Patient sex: M
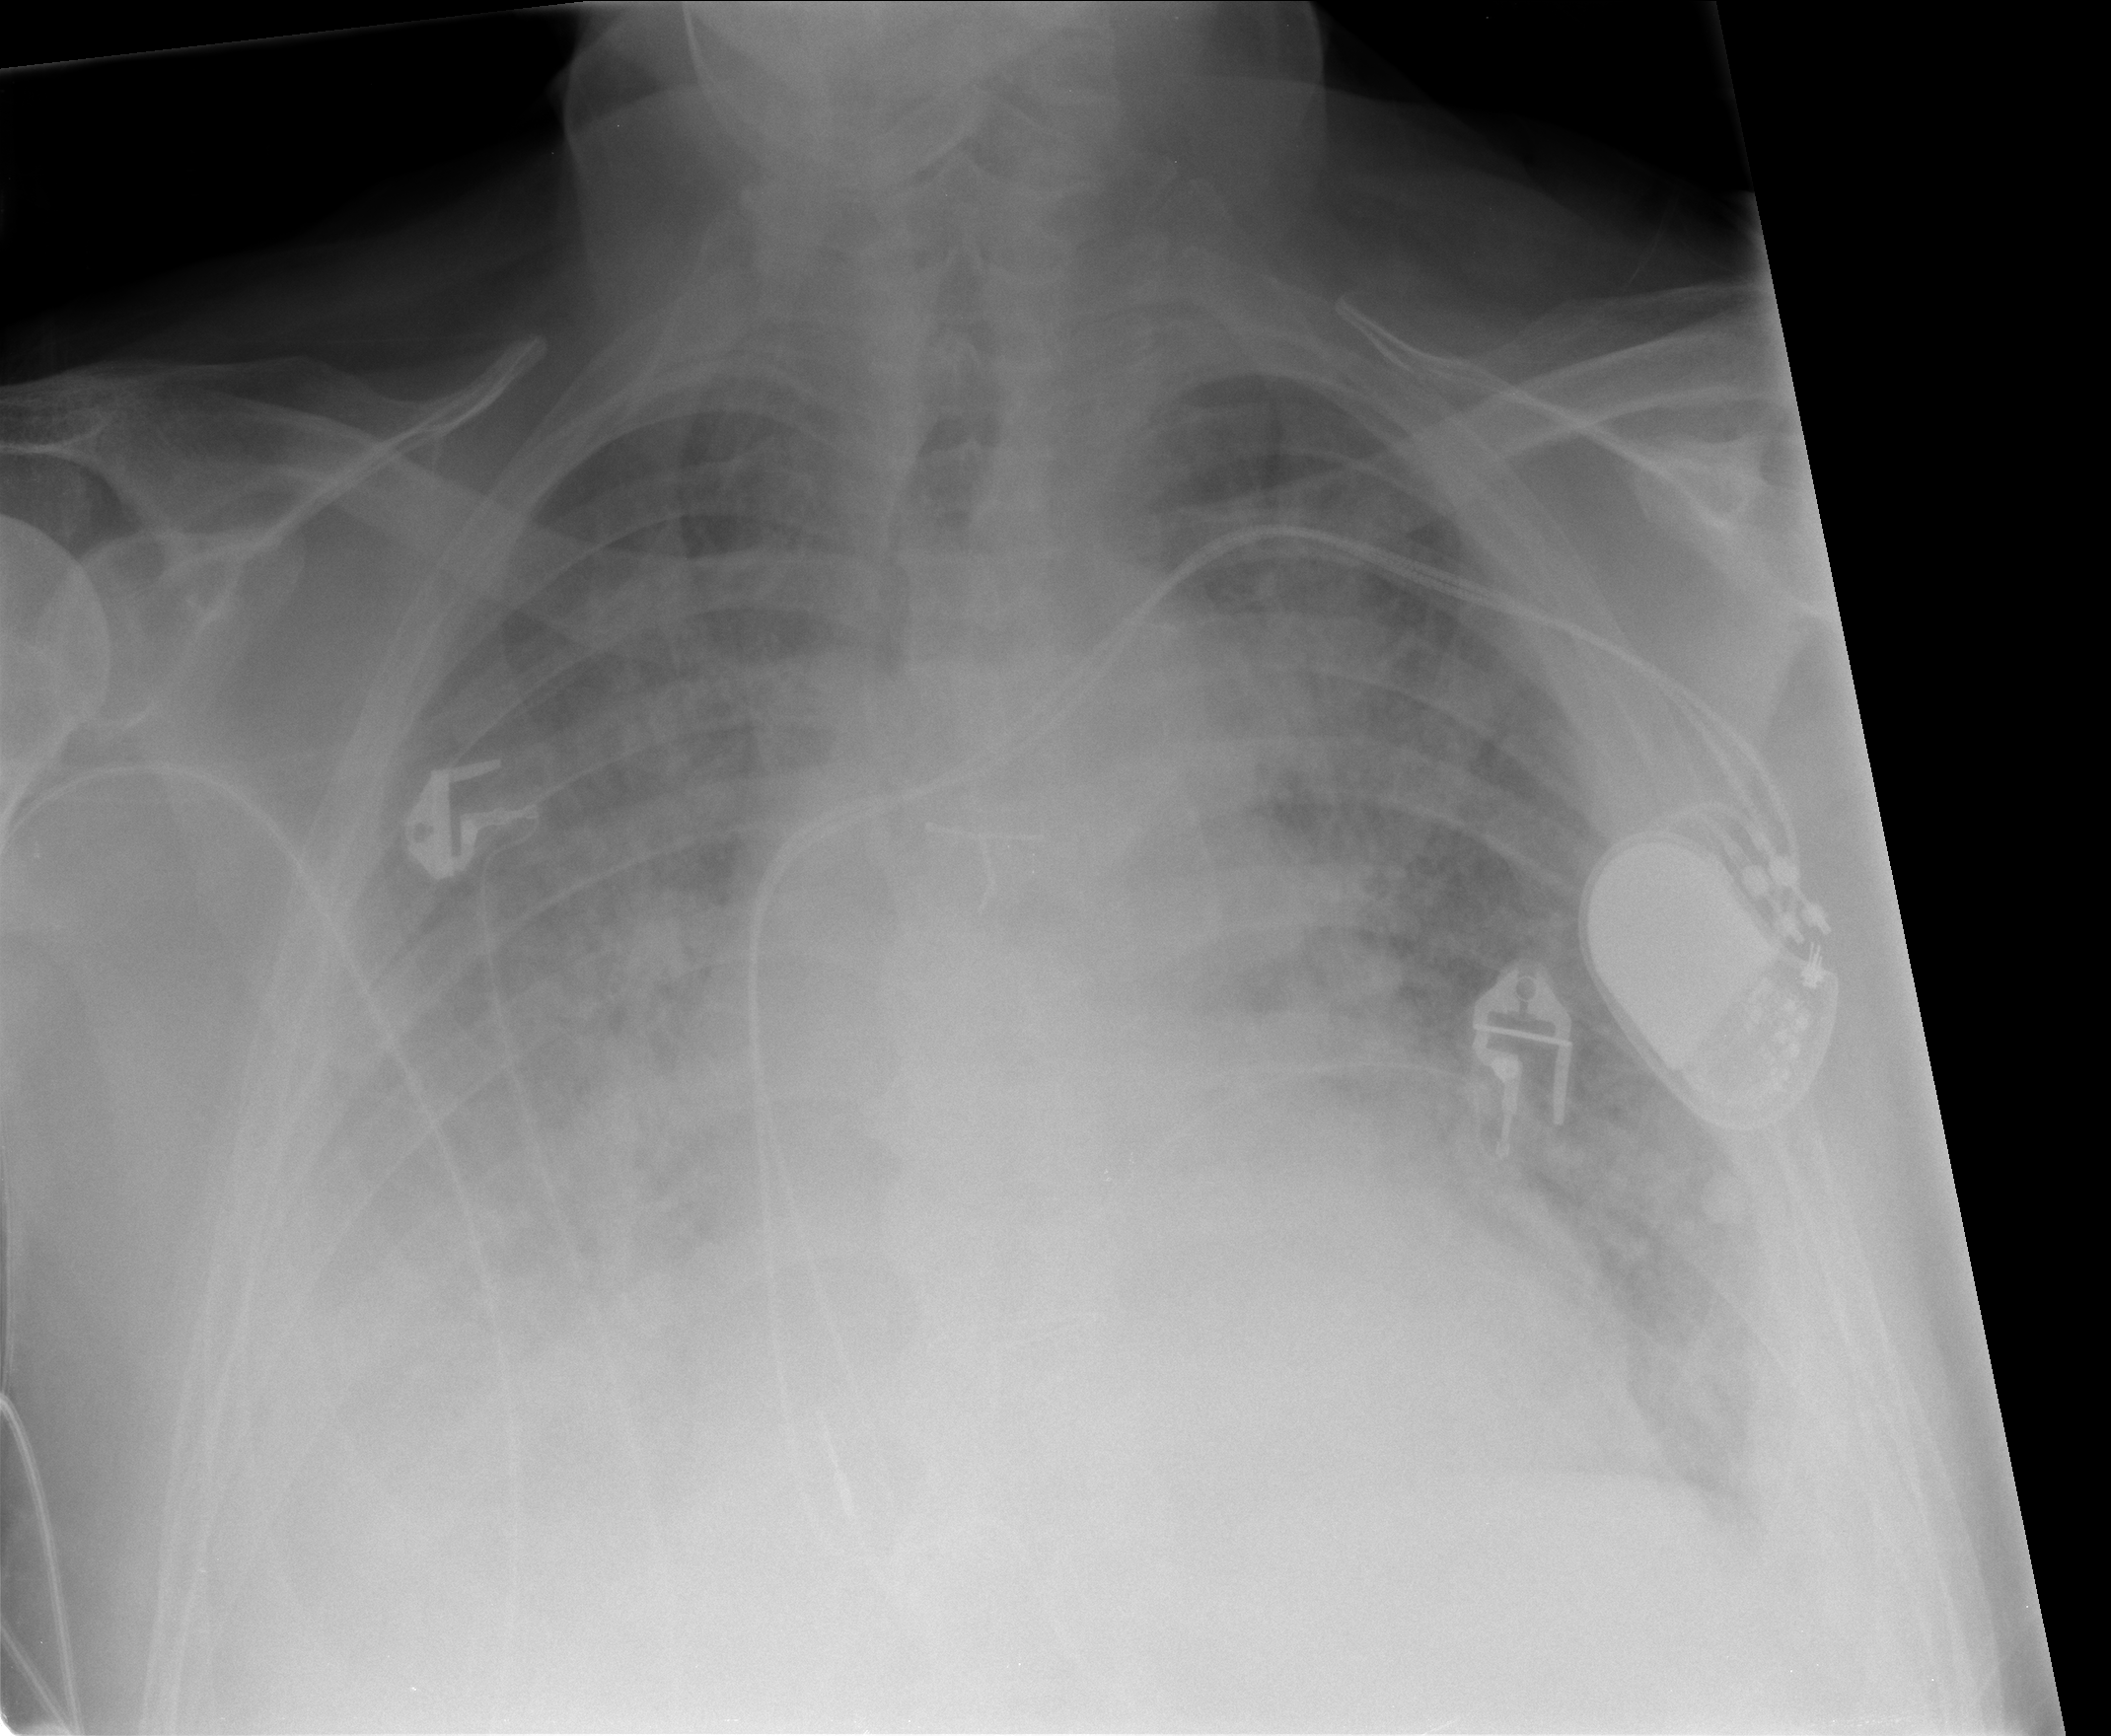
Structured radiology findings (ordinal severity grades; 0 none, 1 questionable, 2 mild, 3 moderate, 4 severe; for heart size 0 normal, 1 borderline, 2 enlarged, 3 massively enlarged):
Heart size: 1
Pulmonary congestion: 4
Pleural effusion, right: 3
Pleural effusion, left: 2
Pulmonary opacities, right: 4
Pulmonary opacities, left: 3
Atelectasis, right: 3
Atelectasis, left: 2